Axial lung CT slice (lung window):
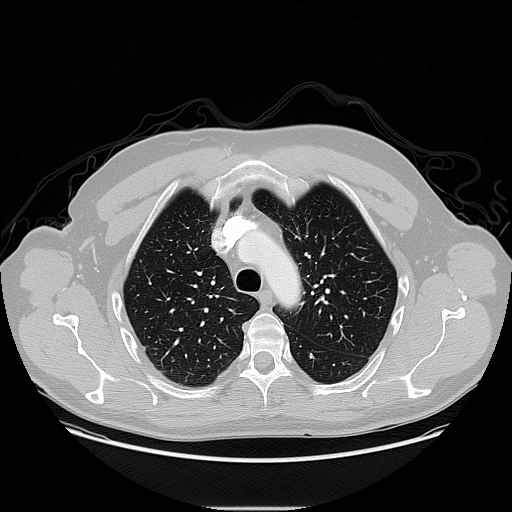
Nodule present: no